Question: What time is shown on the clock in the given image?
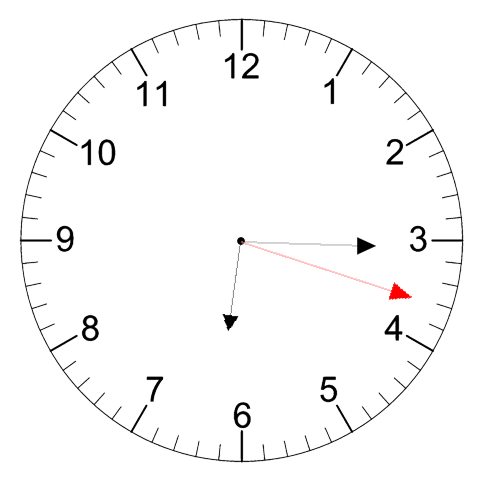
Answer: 06:15:18